Field crop: maize
Growth stage: 1
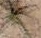
Species: salsola